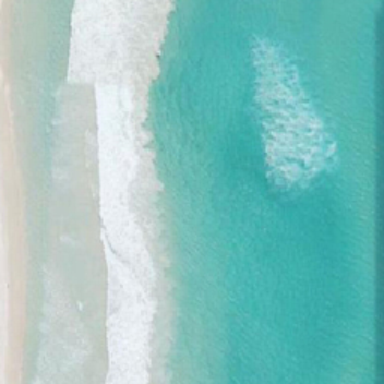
The yellow beach is close to the blue ocean .